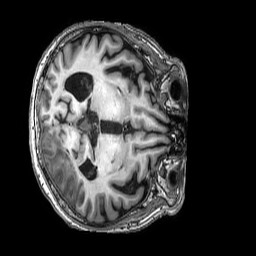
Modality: T1w
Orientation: axial
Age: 78
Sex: male
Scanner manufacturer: philips
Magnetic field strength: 3 T
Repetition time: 0.006907 s
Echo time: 0.003175 s